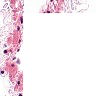
Metastatic tissue present: no